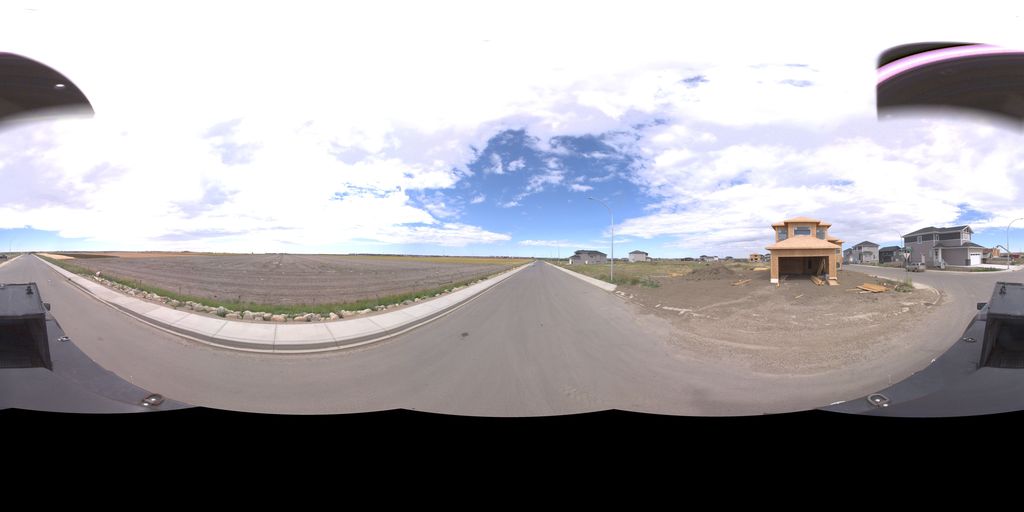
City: saskatoon